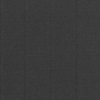
Label: dusty